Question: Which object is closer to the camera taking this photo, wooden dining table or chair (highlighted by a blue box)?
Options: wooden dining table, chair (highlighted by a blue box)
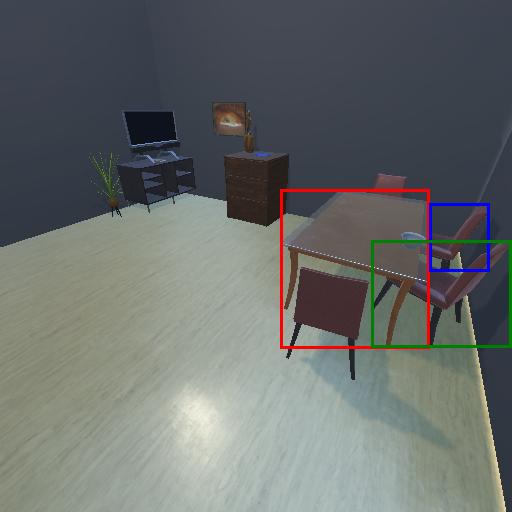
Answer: wooden dining table